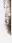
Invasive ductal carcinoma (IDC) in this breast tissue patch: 0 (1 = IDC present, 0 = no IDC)